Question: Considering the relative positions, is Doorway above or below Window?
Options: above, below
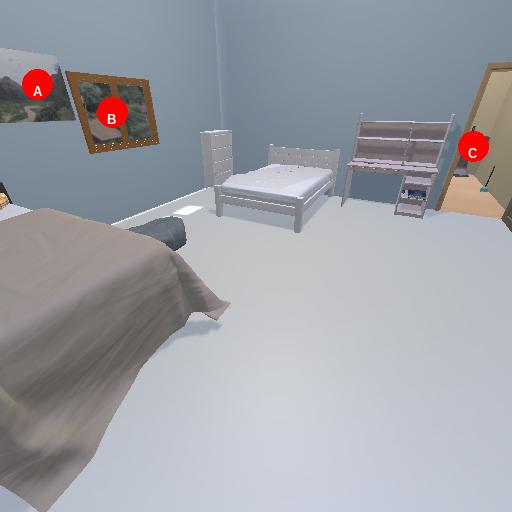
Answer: above